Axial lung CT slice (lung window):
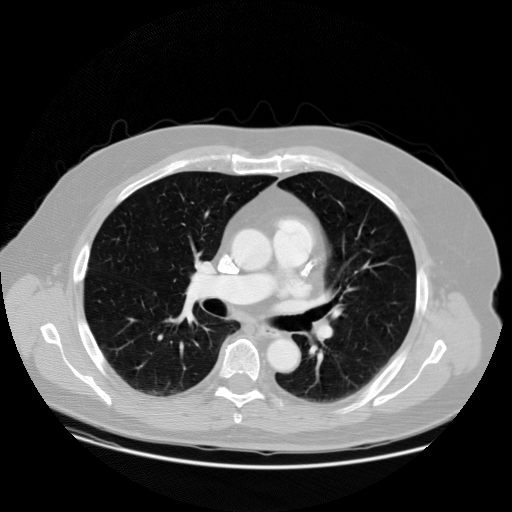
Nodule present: no